Interaction volume radius: 10 \u00c5
Interaction volume height: 10 \u00c5
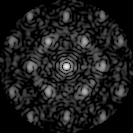
Disorder parameter: 0.475